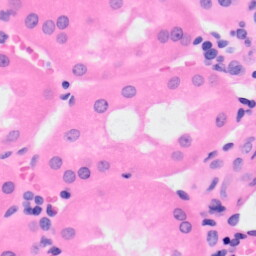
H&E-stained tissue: Kidney